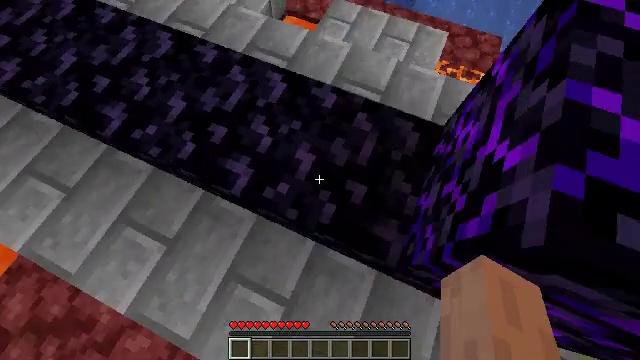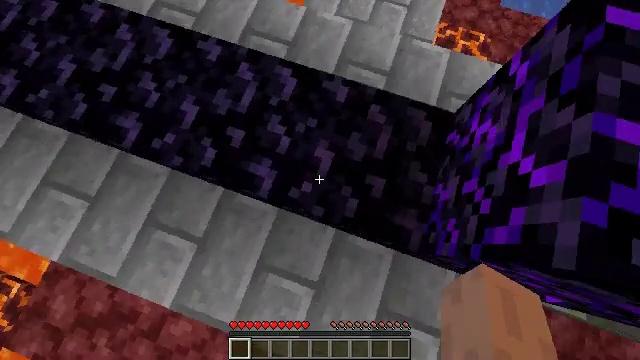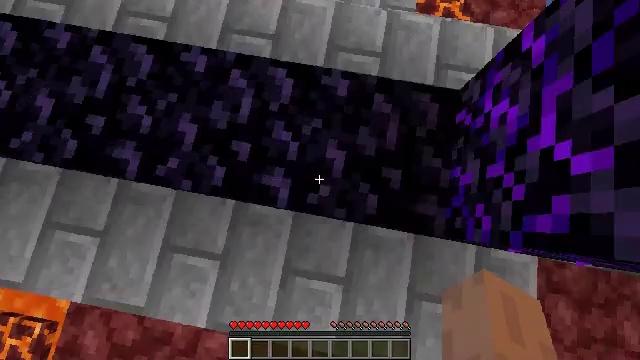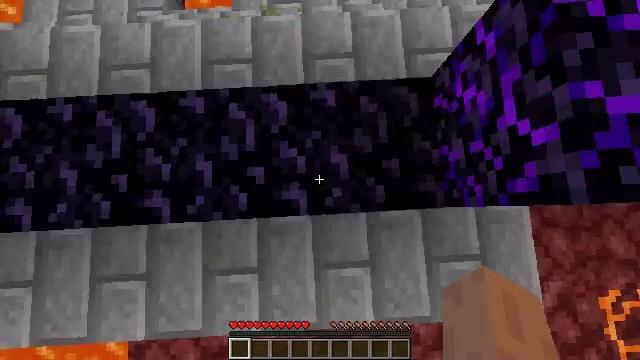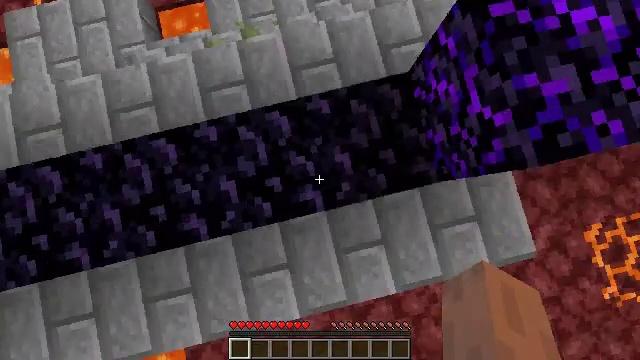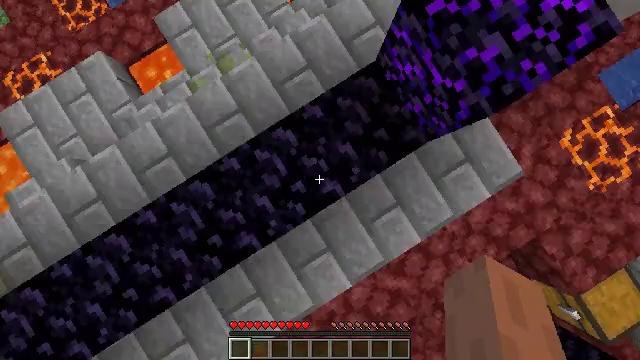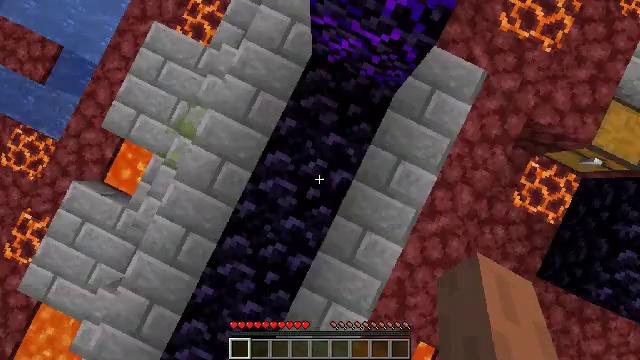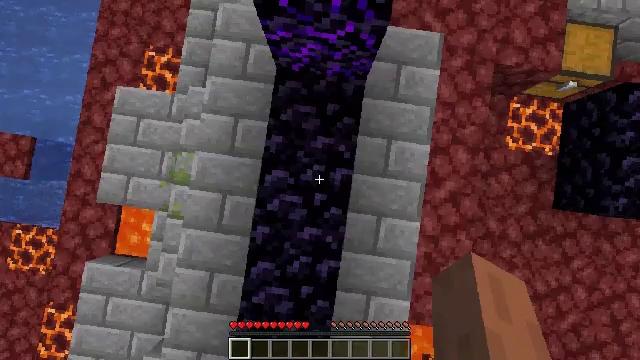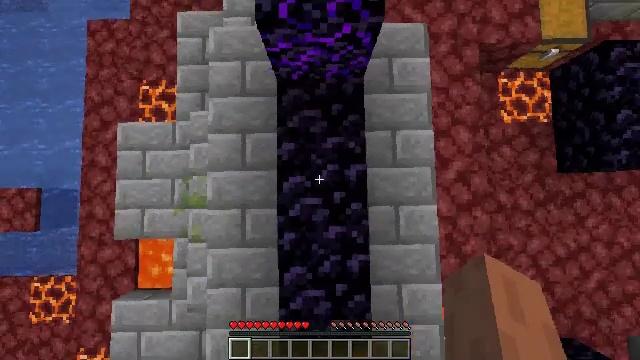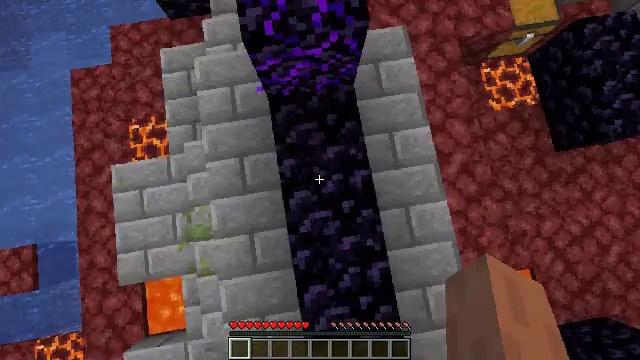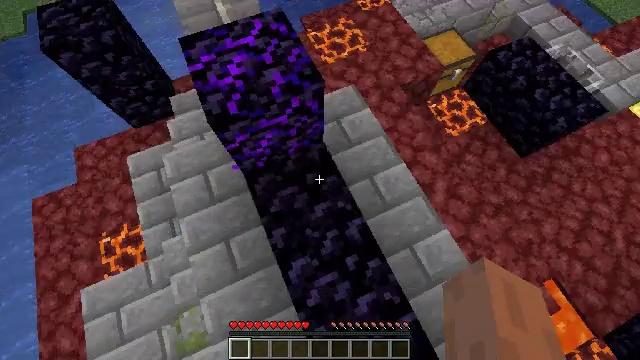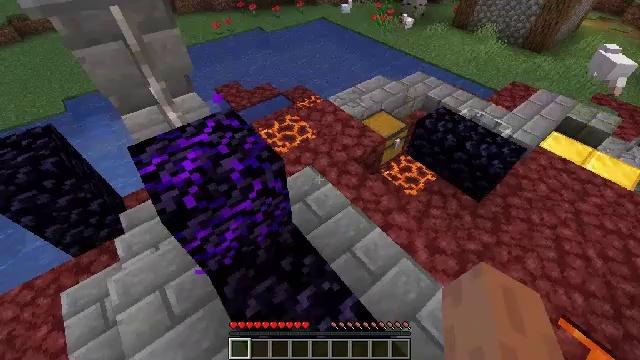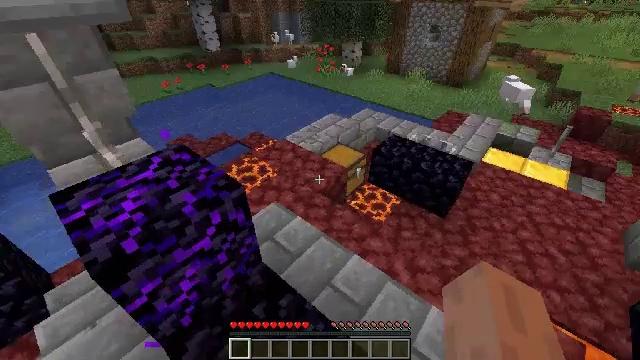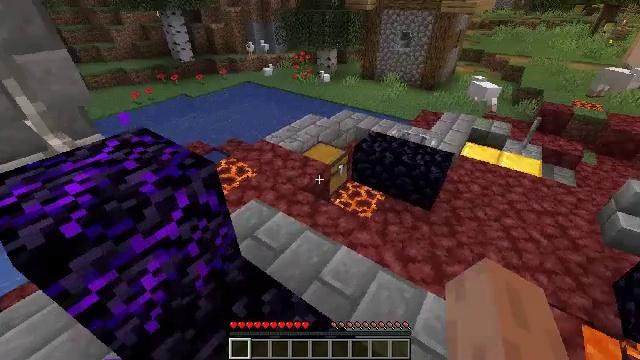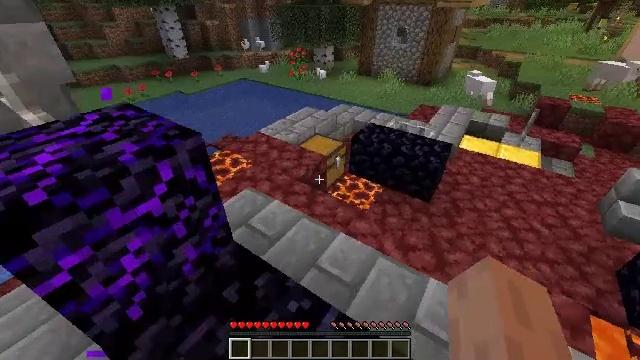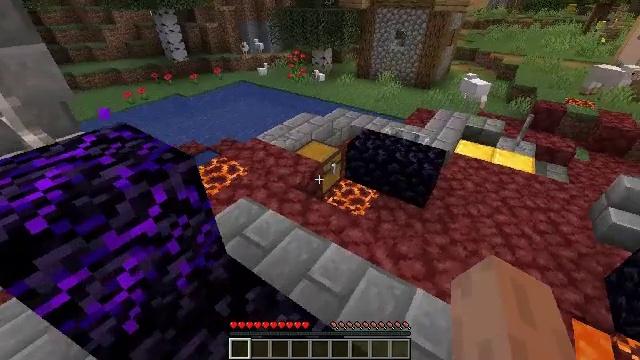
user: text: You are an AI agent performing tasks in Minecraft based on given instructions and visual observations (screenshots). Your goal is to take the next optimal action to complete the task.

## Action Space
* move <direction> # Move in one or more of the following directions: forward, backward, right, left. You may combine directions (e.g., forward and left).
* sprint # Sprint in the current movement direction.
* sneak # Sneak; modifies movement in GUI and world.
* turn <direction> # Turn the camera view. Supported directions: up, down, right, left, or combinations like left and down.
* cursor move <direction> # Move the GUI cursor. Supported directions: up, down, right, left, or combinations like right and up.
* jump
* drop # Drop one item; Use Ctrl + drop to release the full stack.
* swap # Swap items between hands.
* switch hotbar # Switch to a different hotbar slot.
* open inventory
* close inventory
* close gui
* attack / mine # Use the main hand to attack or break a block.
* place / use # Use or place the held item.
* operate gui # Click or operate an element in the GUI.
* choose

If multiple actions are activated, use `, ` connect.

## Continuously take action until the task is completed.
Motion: motion action
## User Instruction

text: Kill mobs.
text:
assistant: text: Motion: move forward and move left, turn right and down
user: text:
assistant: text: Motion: move forward and move left, turn right and down
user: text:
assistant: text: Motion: move forward and move left, turn right and down, jump
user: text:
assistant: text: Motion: move forward and move left, turn right and down, jump
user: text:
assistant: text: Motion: move forward and move left, turn right and down, jump
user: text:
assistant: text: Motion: move forward and move left, turn right, jump
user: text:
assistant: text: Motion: move forward and move left, turn right and up, jump
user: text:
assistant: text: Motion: move forward and move left, turn right and up
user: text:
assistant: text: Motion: move forward, turn right and up
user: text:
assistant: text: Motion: move forward and move right, turn right and up, jump
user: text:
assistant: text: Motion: move forward and move right, turn right and up, jump
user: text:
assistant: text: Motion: move forward and move right, turn right and up, jump
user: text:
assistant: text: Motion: move forward and move right, turn right and up, jump
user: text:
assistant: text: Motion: move forward and move right, jump
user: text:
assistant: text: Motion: move right, jump
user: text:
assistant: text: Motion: no_op
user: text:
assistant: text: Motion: turn left and up
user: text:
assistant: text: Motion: turn left and up
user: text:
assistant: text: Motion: turn left and up
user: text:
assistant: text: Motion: no_op
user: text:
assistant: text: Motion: no_op
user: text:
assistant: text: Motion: turn up
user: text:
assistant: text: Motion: turn up
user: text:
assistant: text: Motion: turn right and up
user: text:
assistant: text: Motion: turn right and up
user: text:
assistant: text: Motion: turn up
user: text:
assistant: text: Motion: turn up
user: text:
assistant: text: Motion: turn up
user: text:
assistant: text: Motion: no_op
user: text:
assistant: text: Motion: no_op